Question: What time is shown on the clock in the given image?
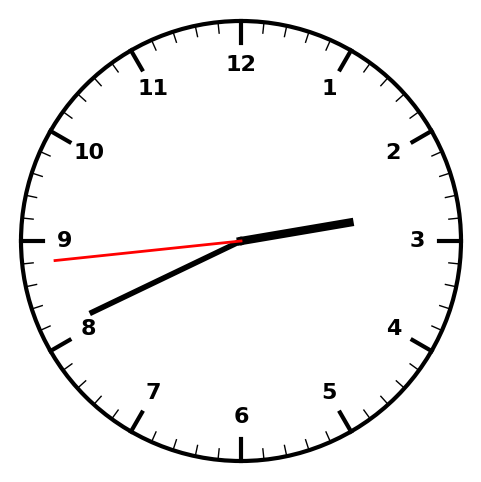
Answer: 02:40:44